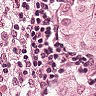
Metastatic tissue present: yes